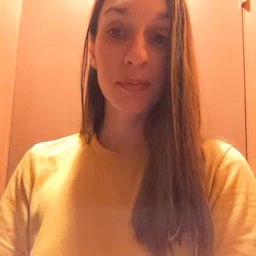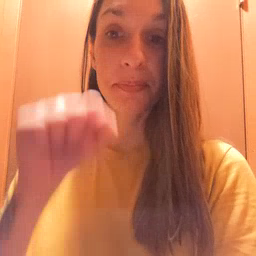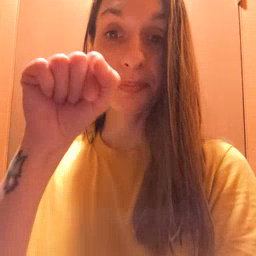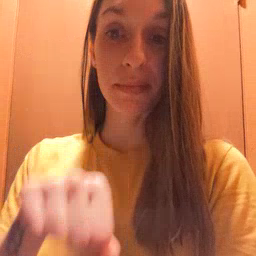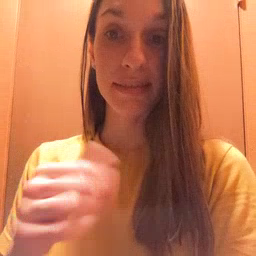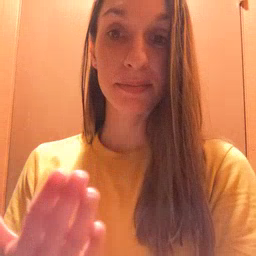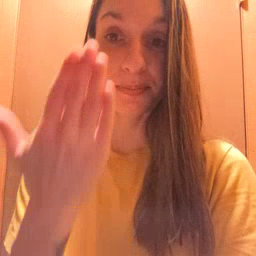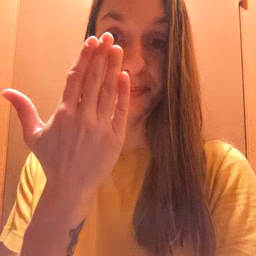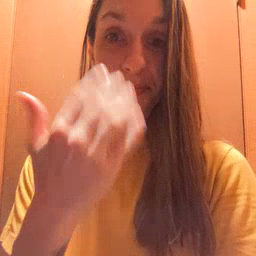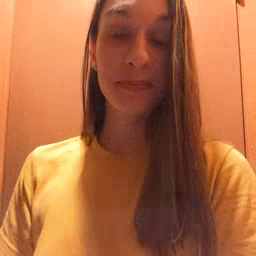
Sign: mitten